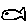
Label: fish